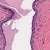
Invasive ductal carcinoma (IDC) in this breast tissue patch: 0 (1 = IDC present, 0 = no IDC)